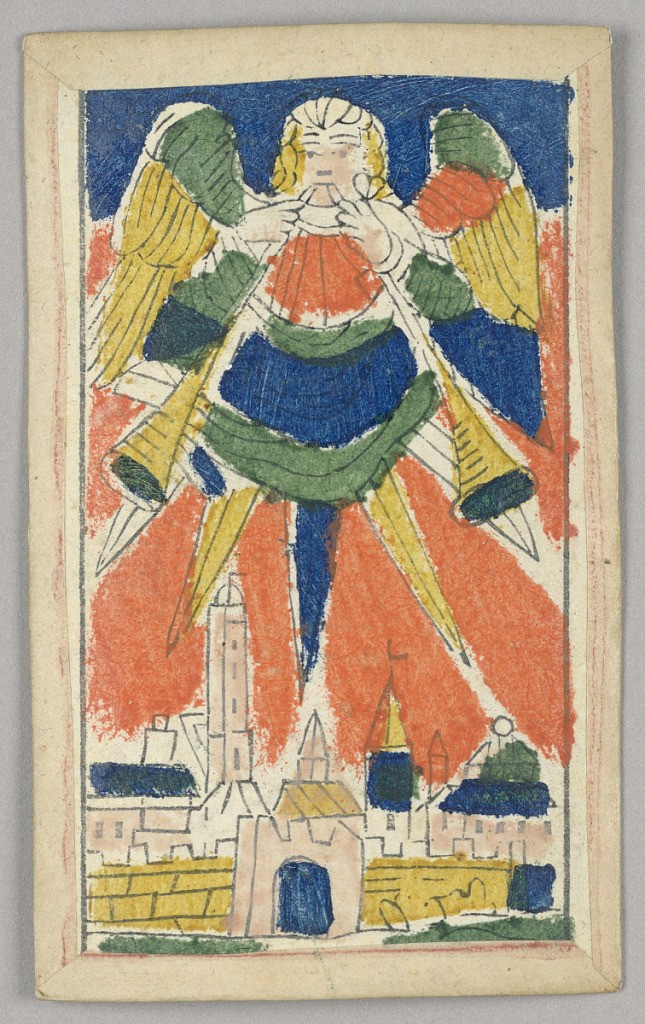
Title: Minchiate (Tarot) Playing Card
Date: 17th century
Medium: Stencil-colored woodblock print
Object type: Playing card
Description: Part of a set of Italian Minchiate playing cards.